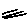
Label: line